A spectrogram of one vibration snapshot from a rotating bearing is shown (time on one axis, frequency on the other). Determine the bearing's health state. Answer with exactly one of: normal, inner_race, outer_race, ball.
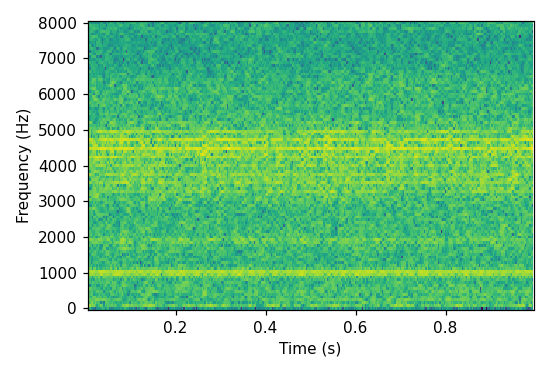
Answer: outer_race